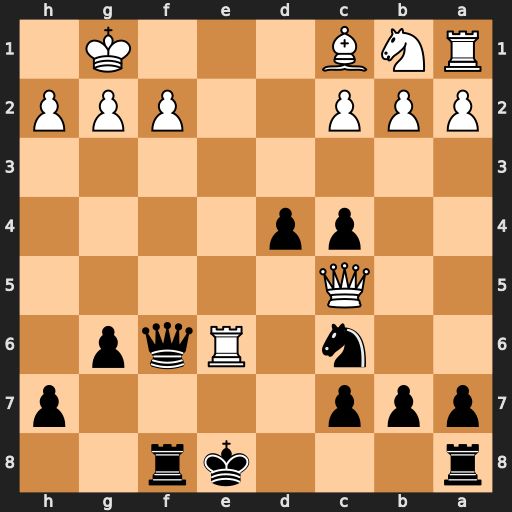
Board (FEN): r3kr2/ppp4p/2n1Rqp1/2Q5/2pp4/8/PPP2PPP/RNB3K1
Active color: b
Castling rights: q
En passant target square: -
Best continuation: Qxe6 Qxf8+ Kxf8